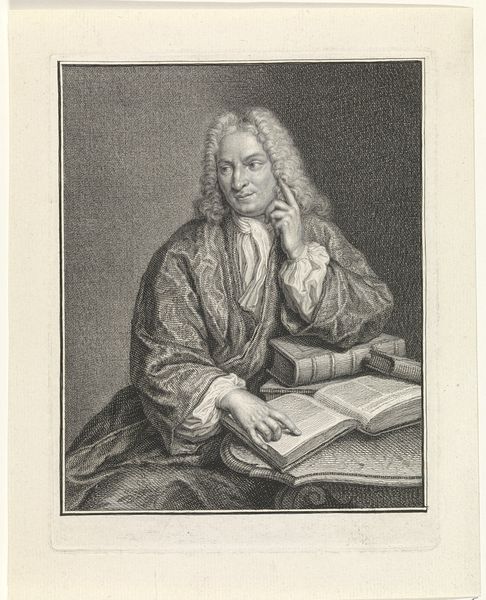
Titel: Portret van Hendrik Snakenburg
Künstler: Jacob Houbraken
Standort: Amsterdam
Institution: Rijksmuseum
Schlagwörter: hand, mann, weiß, finger, nase, schwarz, tisch, tuch, rock, bluse, hände, porträt, gewand, mantel, kinn, locken, perücke, bücher, lesen, philosoph, buch, denken, druck, denker, foliant, seriendruck, zeigende finger